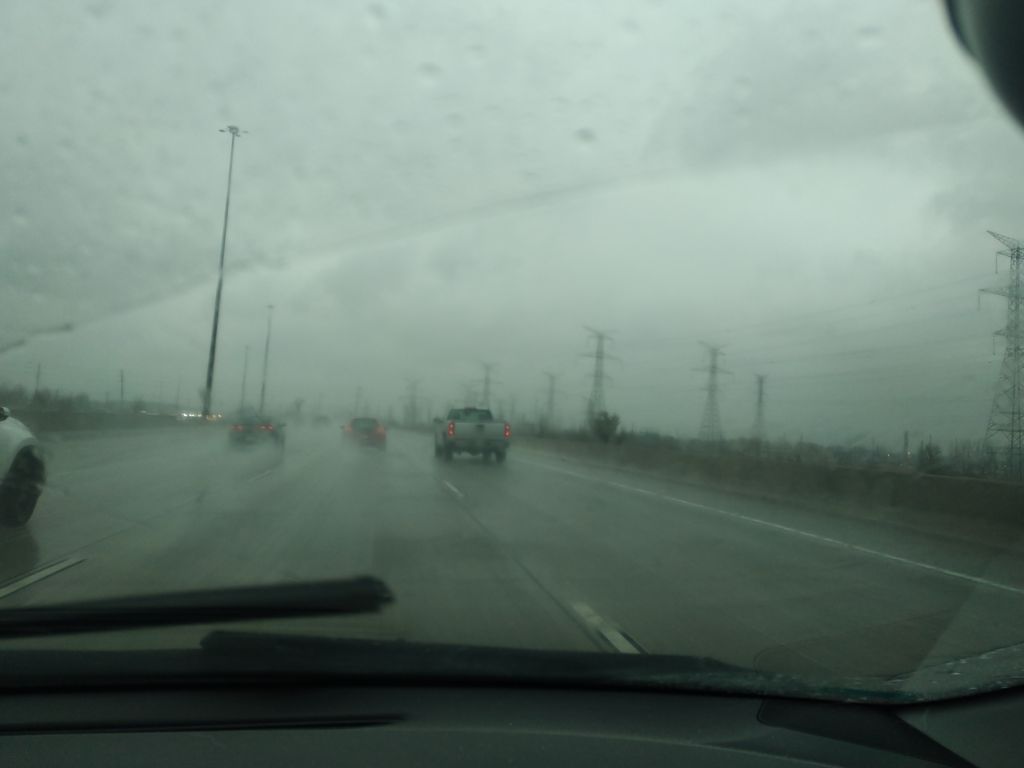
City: toronto